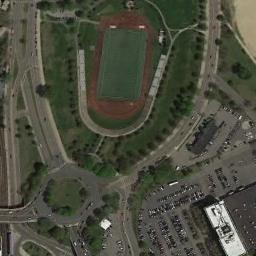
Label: ground_track_field